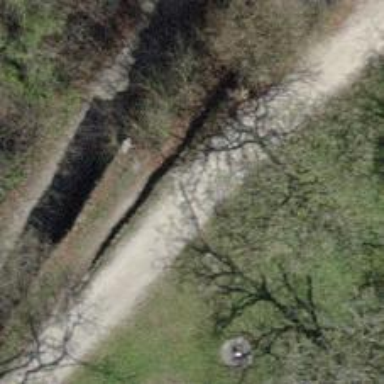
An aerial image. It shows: Track with grade 2 gravel surface.